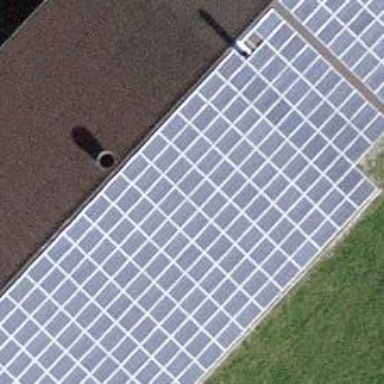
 consisting of solar photovoltaic panels."